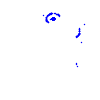
Particle: electron